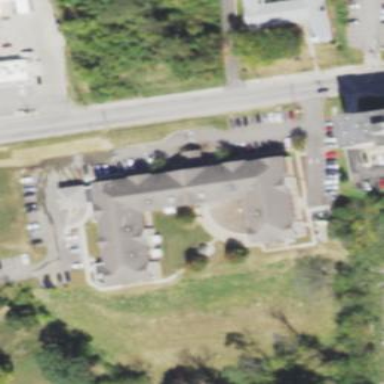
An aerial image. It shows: Nursing home building.